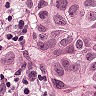
Metastatic tissue present: yes